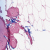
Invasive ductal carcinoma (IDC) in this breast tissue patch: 0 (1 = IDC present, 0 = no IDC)